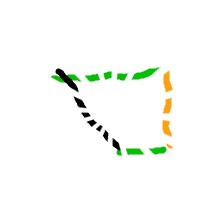
Shape: trapezoid